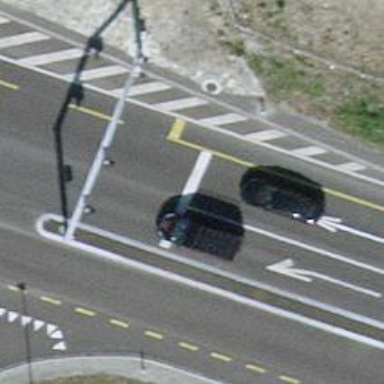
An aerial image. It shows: Primary road with asphalt surface and designated cycle lane.